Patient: sex M, age 61
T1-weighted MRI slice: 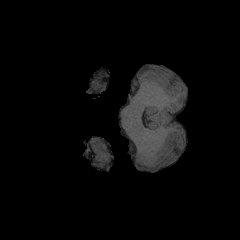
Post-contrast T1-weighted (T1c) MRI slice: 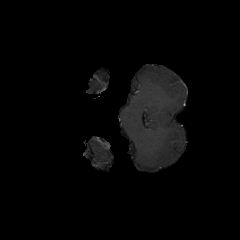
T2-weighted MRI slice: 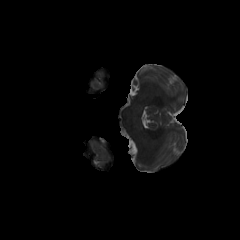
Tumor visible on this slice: no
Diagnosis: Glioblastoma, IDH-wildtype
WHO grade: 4